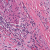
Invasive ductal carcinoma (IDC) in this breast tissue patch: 0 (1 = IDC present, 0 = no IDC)